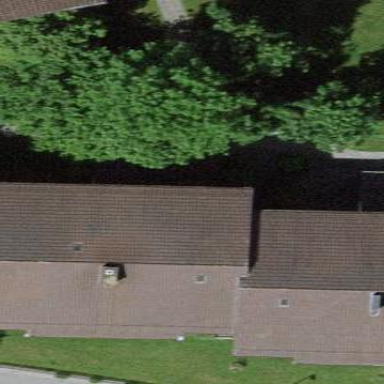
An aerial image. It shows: Residential building.